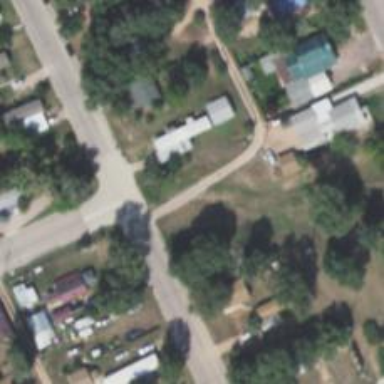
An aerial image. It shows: Alley classified as service road.